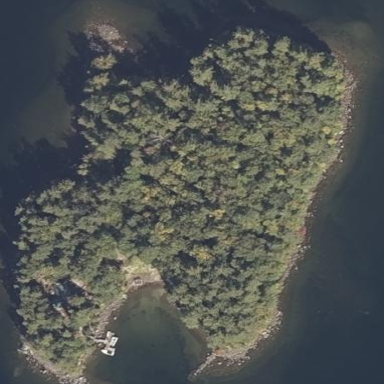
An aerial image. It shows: Islet.